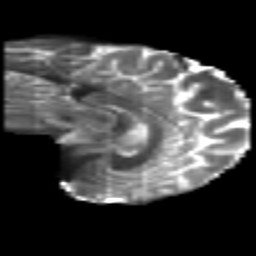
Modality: T2w
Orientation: sagittal
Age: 43
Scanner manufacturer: philips
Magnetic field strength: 3 T
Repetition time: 8.608 s
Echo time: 0.1268 s